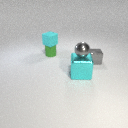
small gray metal cube behind large cyan metal cube